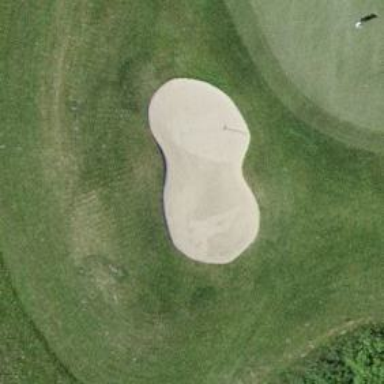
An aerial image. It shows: Golf bunker filled with natural sand.